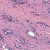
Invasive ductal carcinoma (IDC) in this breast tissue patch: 1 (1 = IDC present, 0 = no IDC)